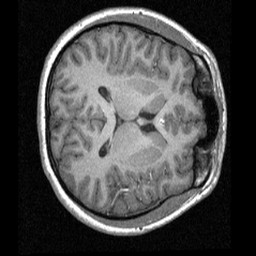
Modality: T1w
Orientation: axial